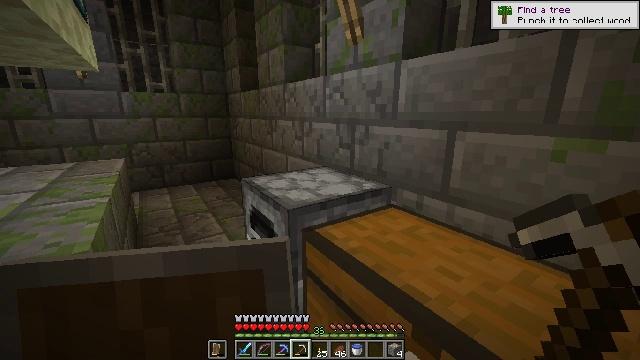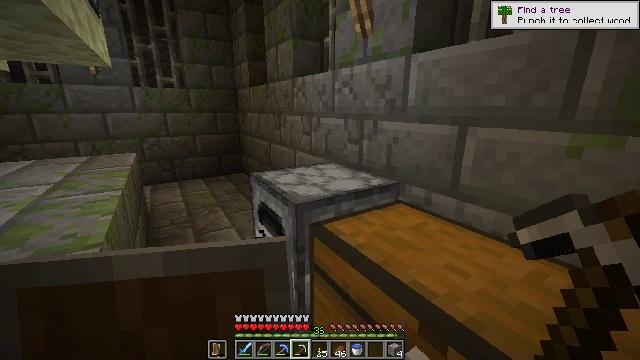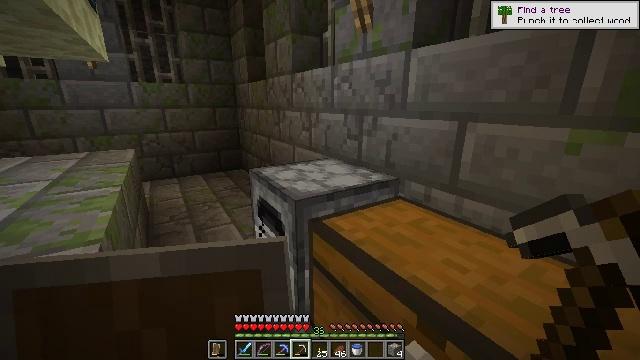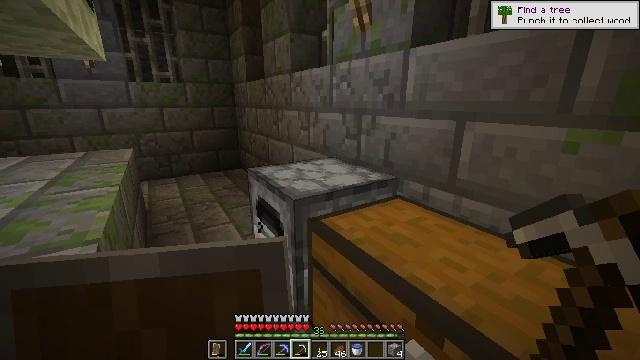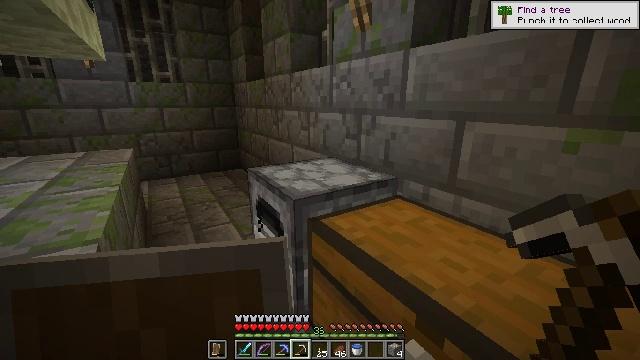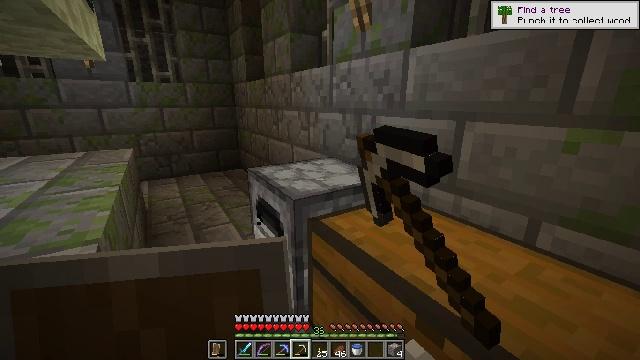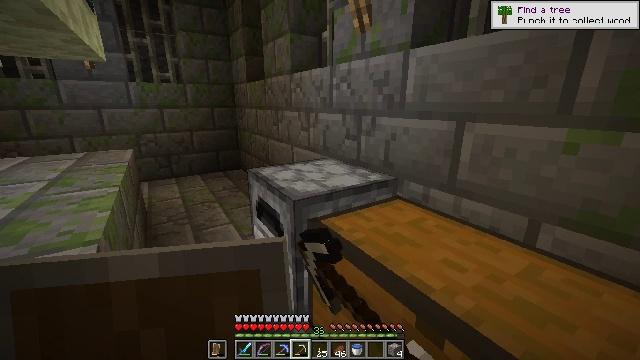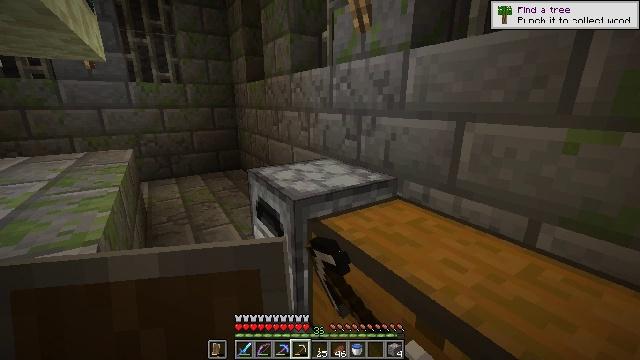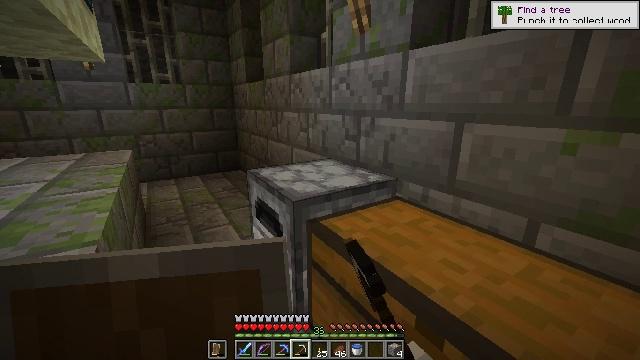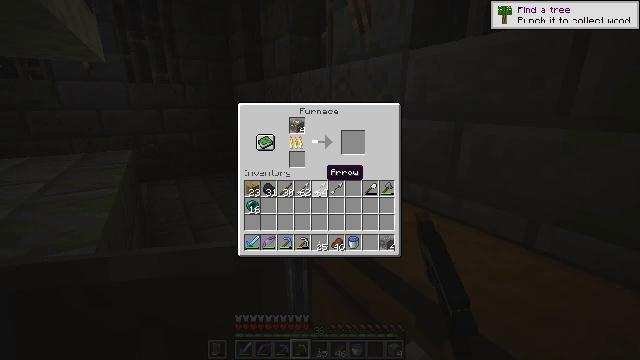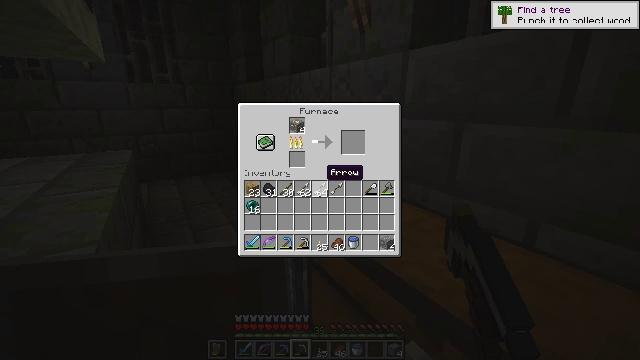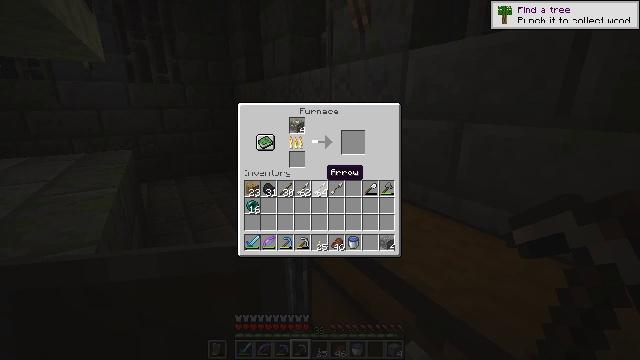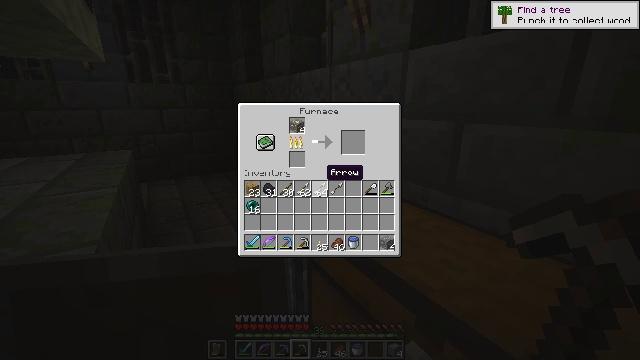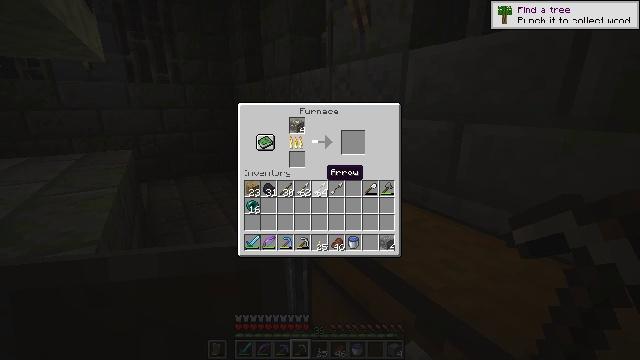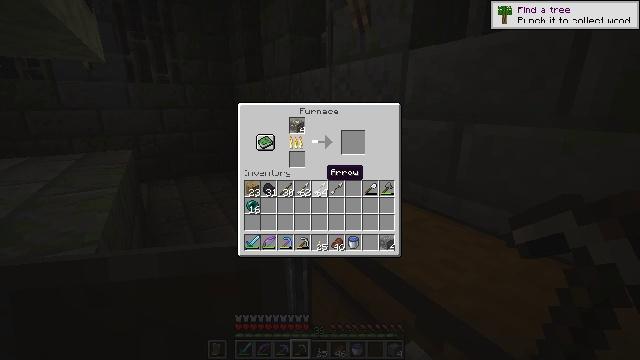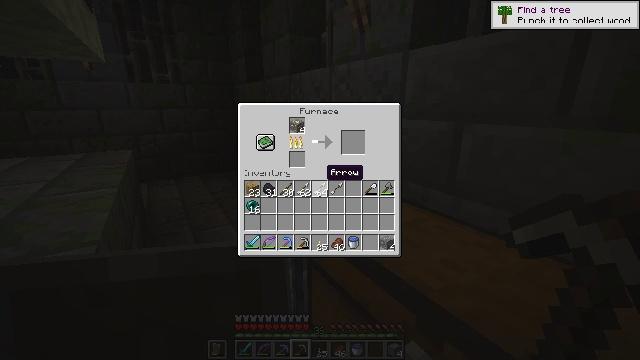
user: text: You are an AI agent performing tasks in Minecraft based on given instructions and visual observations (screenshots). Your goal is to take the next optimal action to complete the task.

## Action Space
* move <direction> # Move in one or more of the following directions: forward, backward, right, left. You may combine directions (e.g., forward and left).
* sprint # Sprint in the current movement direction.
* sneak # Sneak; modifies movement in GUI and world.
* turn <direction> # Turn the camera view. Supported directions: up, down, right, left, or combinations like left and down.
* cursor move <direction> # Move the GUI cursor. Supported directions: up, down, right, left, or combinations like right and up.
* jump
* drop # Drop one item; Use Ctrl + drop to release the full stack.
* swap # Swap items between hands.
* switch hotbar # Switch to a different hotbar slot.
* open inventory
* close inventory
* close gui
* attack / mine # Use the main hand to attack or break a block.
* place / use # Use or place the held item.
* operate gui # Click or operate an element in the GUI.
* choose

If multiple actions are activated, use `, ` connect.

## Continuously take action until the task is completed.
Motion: motion action
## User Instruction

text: craft item air
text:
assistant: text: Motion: turn left and down
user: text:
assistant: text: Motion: no_op
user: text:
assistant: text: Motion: no_op
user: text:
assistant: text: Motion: use / place
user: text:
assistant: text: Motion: no_op
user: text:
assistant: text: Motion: no_op
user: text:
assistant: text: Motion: no_op
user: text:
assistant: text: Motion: no_op
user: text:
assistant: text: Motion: open gui
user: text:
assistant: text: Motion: no_op
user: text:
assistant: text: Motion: no_op
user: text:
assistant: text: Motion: no_op
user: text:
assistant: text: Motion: no_op
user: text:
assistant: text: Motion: no_op
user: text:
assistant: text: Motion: no_op
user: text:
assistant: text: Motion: no_op
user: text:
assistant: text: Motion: no_op
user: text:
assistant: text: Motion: no_op
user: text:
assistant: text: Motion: no_op
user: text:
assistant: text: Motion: no_op
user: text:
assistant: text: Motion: no_op
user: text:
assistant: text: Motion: no_op
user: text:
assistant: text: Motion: no_op
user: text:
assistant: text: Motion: no_op
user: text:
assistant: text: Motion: no_op
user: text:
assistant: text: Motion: no_op
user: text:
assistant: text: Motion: no_op
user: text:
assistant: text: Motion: no_op
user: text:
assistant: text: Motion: no_op
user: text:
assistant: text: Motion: no_op